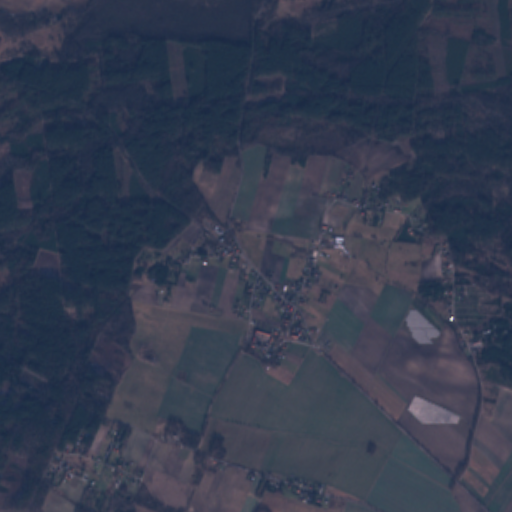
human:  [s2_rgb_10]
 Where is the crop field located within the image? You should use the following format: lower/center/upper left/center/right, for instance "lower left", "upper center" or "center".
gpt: The crop field is located in the upper right of the image.
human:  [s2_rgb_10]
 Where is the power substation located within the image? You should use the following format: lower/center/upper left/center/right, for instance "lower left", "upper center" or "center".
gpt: The power substation is located in the lower center of the image.
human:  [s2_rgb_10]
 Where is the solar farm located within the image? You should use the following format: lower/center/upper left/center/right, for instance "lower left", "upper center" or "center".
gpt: The solar farm is located in the lower right of the image.
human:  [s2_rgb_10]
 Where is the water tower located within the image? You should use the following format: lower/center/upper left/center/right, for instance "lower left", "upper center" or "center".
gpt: The water tower is located in the lower center of the image.
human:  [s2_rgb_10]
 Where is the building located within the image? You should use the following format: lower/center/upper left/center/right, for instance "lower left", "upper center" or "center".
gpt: There is no building in the image.